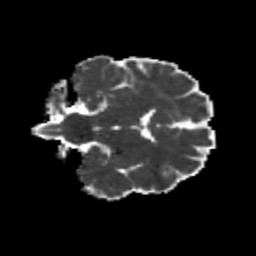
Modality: MD
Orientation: coronal
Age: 38
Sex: female
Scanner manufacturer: siemens
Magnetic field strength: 3 T
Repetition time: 8.6 s
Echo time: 0.095 s